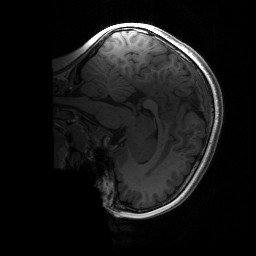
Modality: T1w
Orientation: sagittal
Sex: male
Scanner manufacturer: siemens
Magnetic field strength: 3 T
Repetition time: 1.9 s
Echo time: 0.00243 s